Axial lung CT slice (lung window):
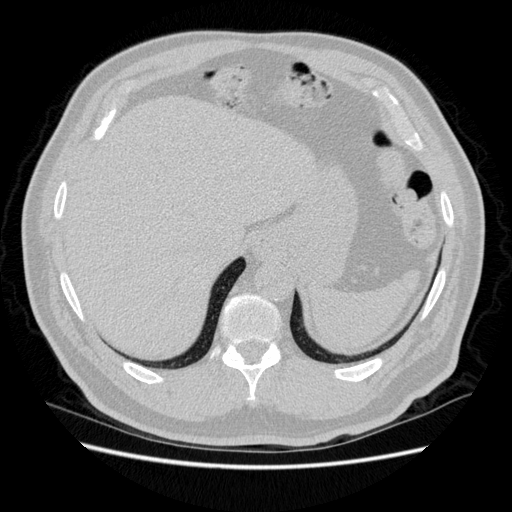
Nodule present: no